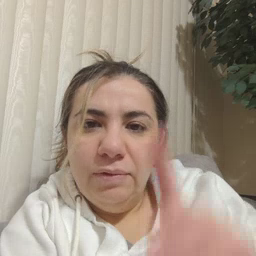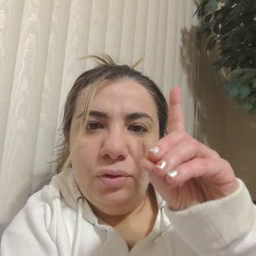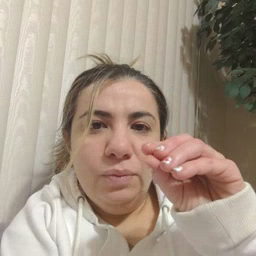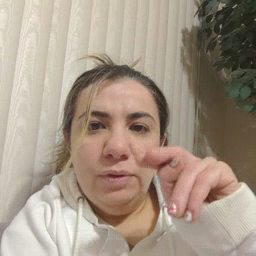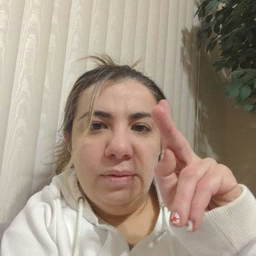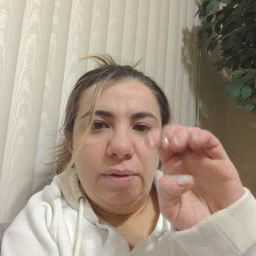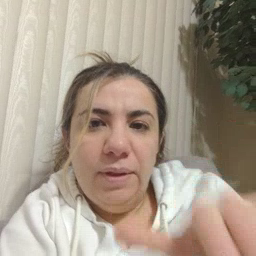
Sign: donkey